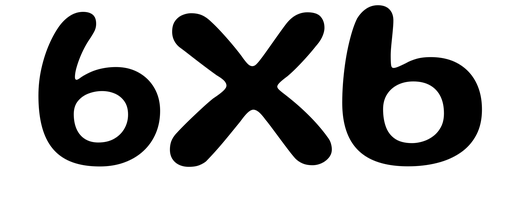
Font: Gluten_Medium